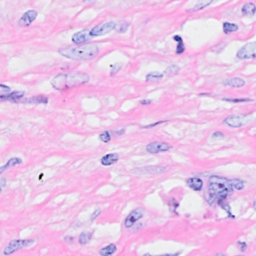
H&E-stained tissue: Breast